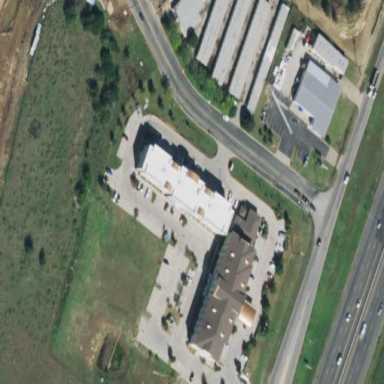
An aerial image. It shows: Hotel building.